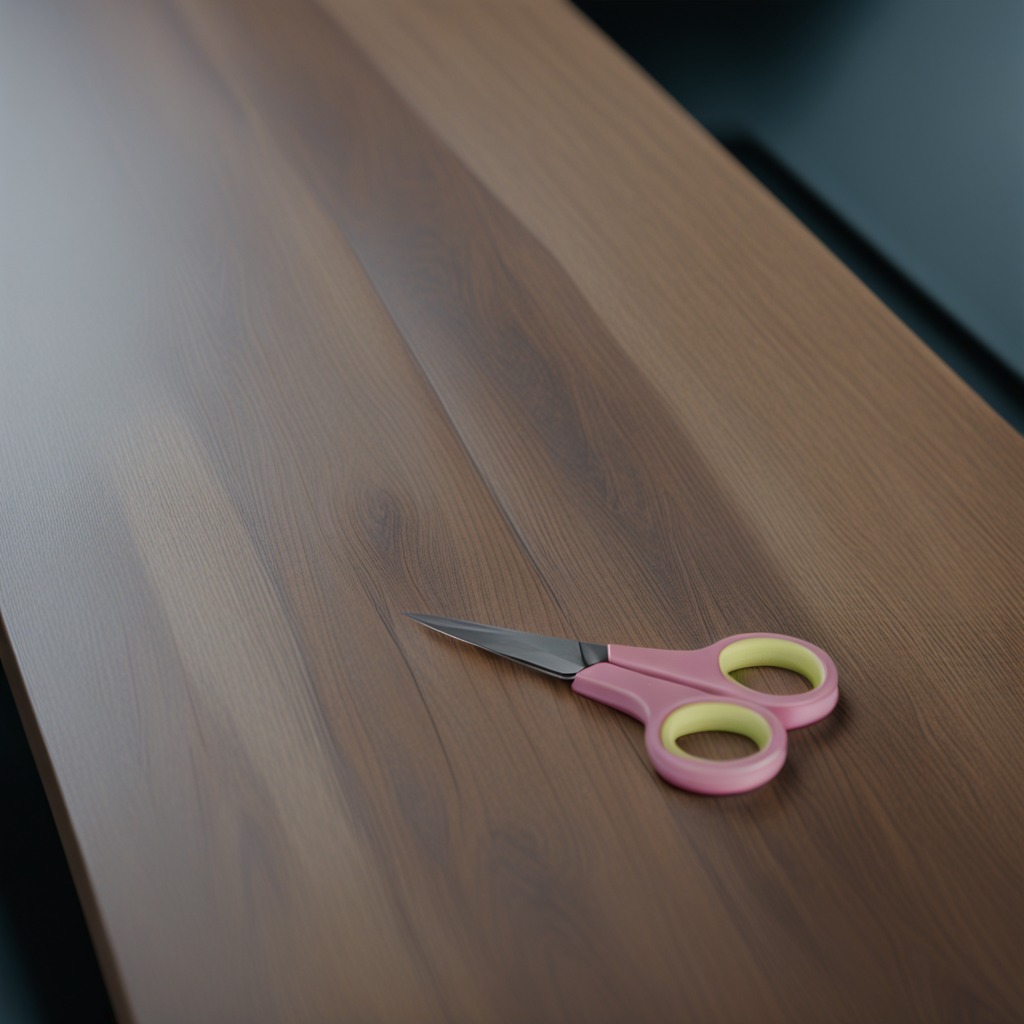
A scissor lies on the old table.